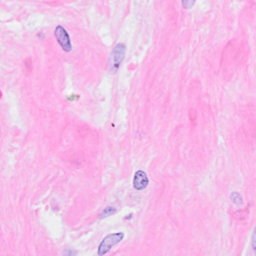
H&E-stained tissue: Breast